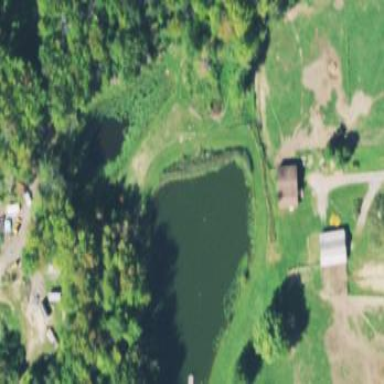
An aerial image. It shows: Pond with natural water.